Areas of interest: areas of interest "Shenzhen Kerry Centre"
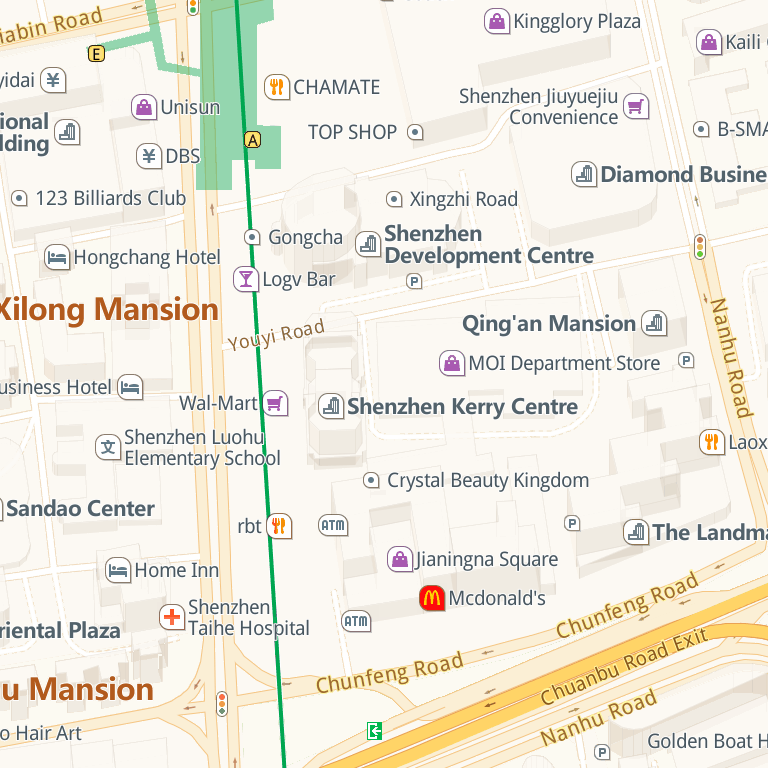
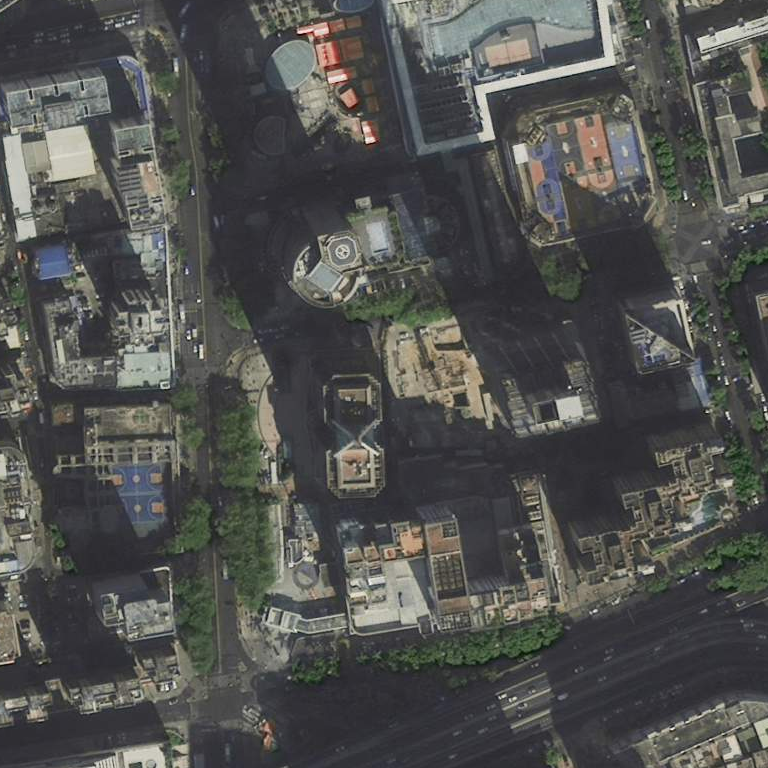